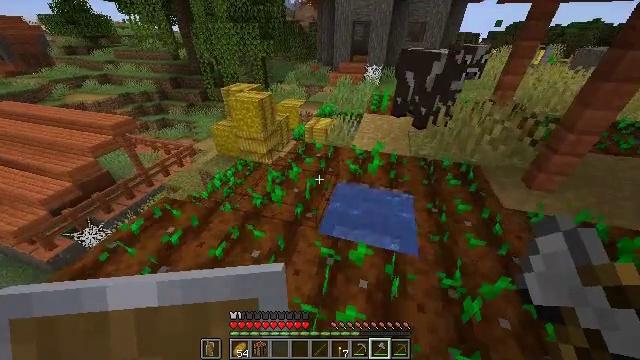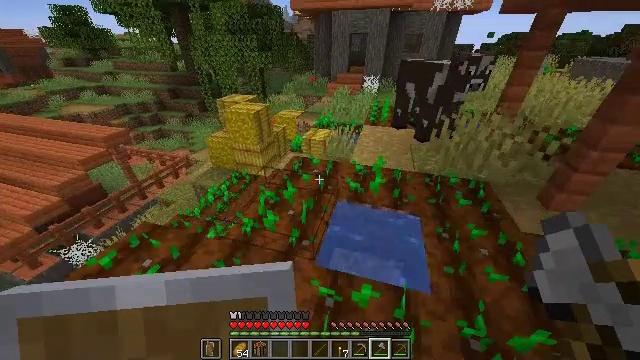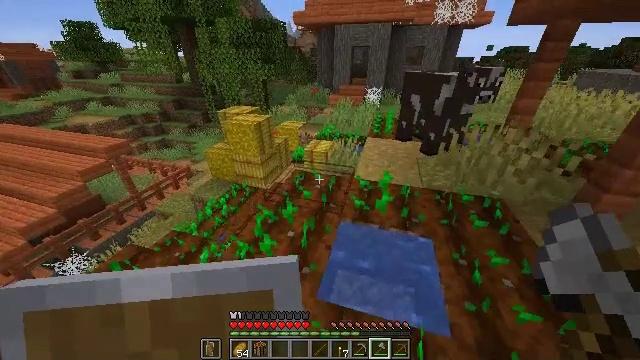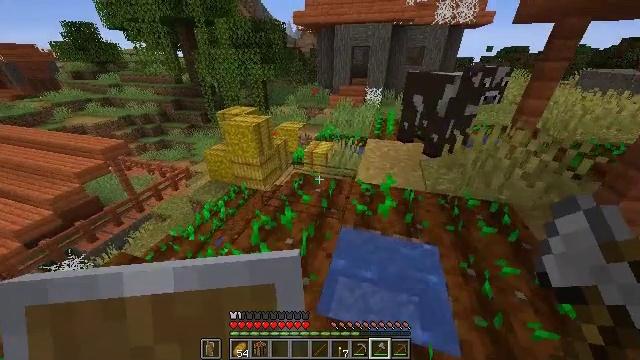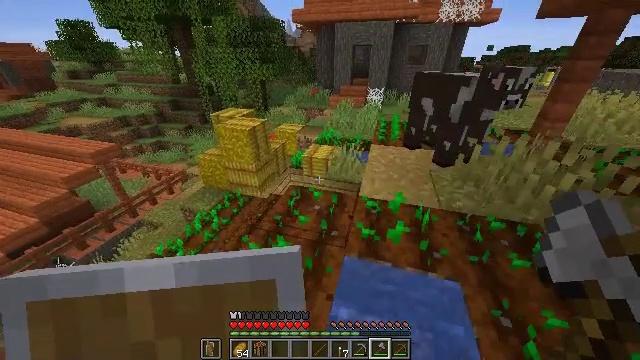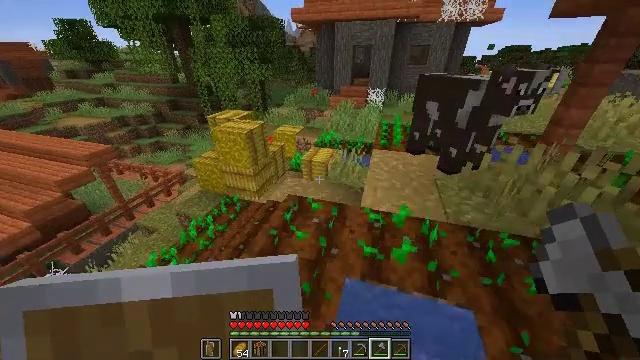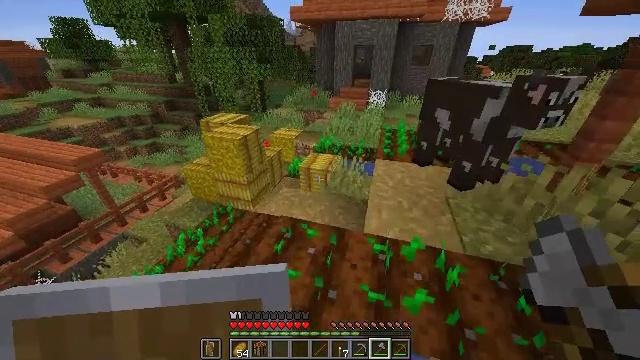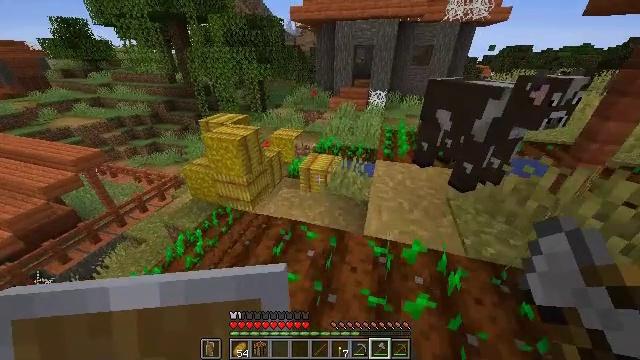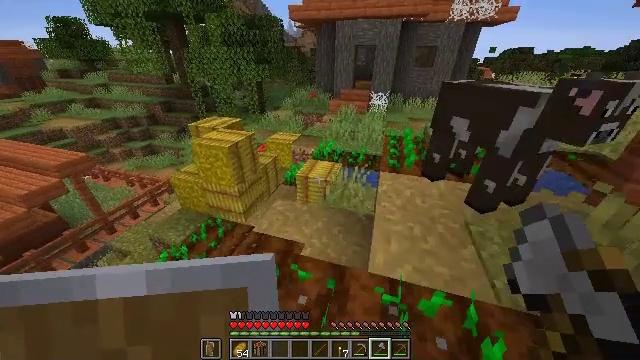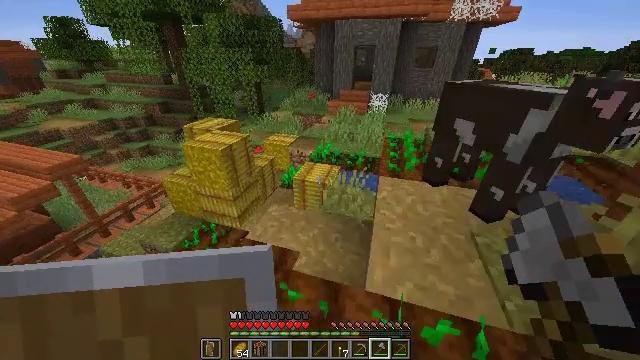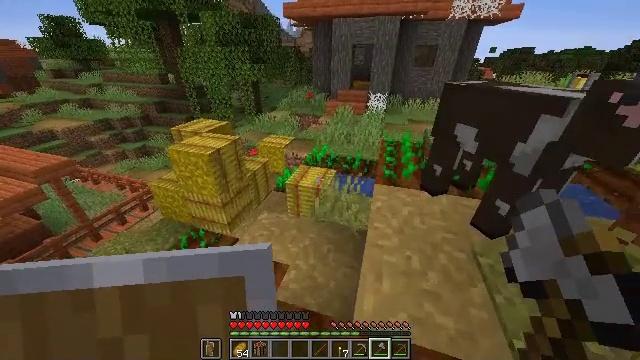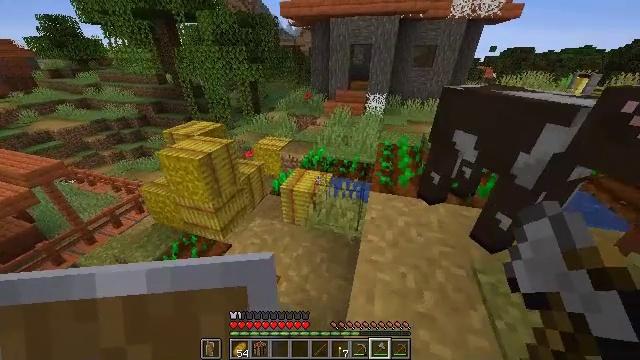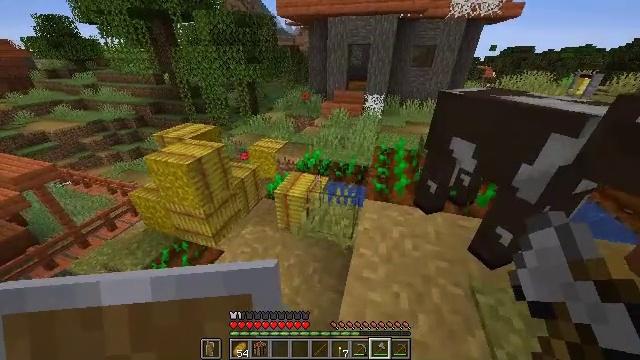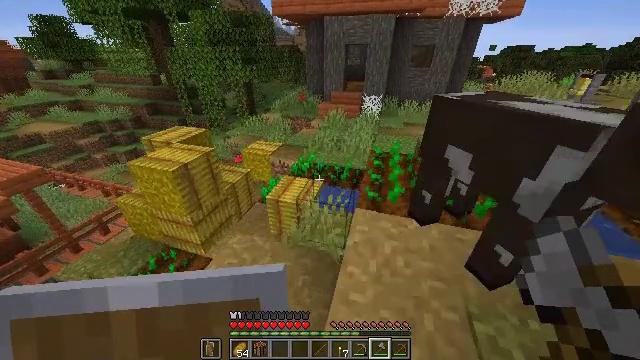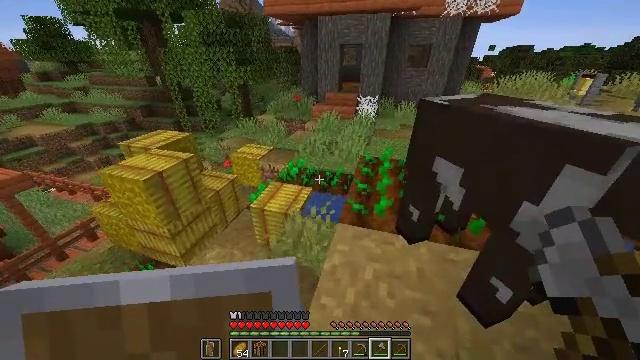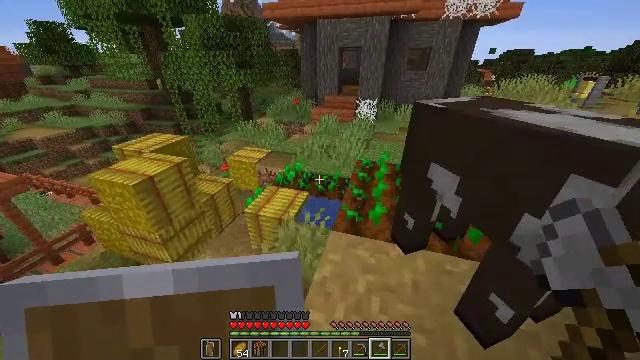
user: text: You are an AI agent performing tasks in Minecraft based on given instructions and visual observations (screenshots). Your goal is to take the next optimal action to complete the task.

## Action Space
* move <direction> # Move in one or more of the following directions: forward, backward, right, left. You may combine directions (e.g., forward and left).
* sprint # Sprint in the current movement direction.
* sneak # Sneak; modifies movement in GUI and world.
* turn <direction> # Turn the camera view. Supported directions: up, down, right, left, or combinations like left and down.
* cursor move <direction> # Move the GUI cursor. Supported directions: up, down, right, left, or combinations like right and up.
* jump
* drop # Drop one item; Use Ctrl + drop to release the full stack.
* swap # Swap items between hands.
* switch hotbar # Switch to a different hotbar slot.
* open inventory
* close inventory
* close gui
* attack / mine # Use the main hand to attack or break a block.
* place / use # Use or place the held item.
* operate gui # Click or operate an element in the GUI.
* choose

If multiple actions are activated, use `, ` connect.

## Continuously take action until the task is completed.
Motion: motion action
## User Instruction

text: Collect books by breaking the bookshelf.
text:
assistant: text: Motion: move forward, sprint, turn up
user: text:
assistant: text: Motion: move forward, sprint, turn up
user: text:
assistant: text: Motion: move forward, sprint
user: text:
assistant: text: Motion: move forward, sprint
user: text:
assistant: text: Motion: move forward, sprint
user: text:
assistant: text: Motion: move forward, sprint
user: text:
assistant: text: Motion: move forward, sprint
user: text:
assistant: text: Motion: move forward, sprint
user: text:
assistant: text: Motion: move forward and move right, sprint
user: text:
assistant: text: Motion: move forward and move right, sprint
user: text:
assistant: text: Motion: move forward and move right, sprint
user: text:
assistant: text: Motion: move forward and move right, sprint
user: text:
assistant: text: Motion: move forward and move right, sprint
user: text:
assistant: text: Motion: move forward and move right, sprint
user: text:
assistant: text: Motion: move forward and move right, sprint
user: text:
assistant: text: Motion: move forward, sprint
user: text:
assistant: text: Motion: move forward, sprint, turn left
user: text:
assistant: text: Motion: move forward, sprint, turn left
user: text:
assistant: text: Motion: move forward, sprint, turn left
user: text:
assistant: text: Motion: move forward, sprint, turn left and up
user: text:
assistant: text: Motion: move forward, sprint, turn left and up
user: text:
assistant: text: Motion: move forward, sprint, turn left and up
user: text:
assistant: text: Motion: move forward, sprint
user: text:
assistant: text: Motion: move forward, sprint
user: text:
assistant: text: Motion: move forward, sprint
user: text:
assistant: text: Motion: move forward, sprint
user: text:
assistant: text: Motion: move forward, sprint
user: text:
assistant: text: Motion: move forward, sprint
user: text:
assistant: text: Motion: move forward, sprint
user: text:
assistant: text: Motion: move forward, sprint